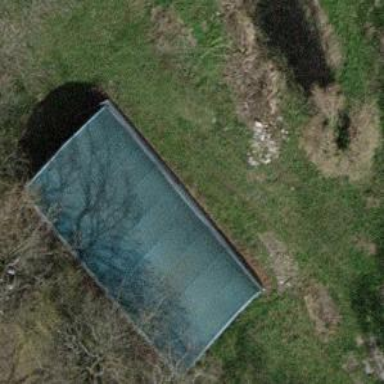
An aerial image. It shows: Greenhouse.